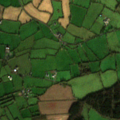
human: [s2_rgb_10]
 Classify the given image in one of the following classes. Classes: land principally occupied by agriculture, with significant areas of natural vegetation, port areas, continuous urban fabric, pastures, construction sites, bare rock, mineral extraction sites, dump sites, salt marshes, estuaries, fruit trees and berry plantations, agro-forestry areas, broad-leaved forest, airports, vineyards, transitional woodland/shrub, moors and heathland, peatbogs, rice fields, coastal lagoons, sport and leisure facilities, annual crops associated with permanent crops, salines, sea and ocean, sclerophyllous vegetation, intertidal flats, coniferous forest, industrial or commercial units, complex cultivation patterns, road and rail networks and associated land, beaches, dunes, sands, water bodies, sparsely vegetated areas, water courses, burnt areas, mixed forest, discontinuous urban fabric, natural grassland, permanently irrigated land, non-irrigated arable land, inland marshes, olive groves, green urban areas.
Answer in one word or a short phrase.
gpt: pastures, mixed forest